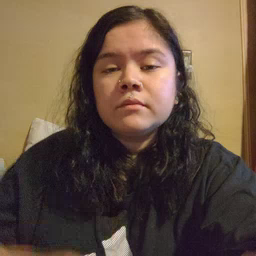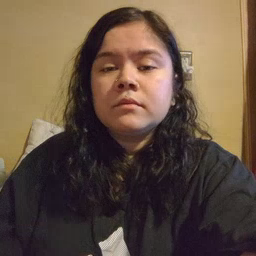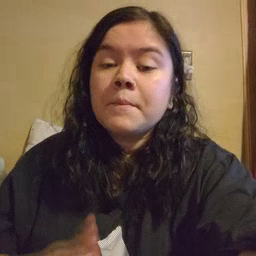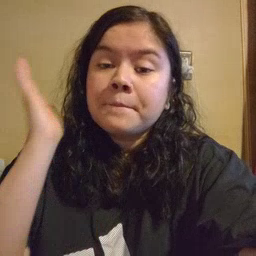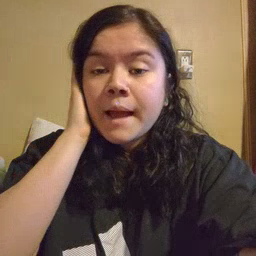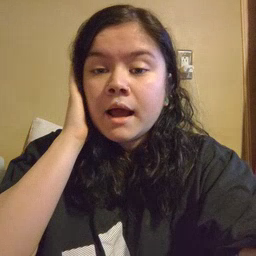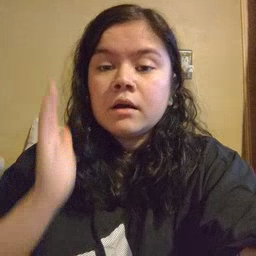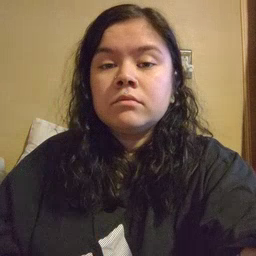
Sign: bed